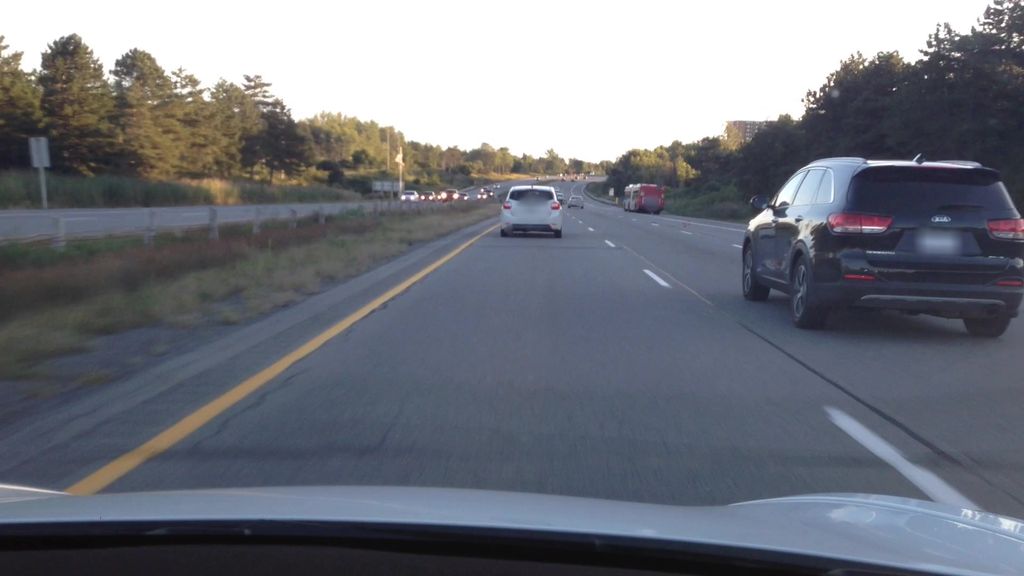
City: ottawa-gatineau